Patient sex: F
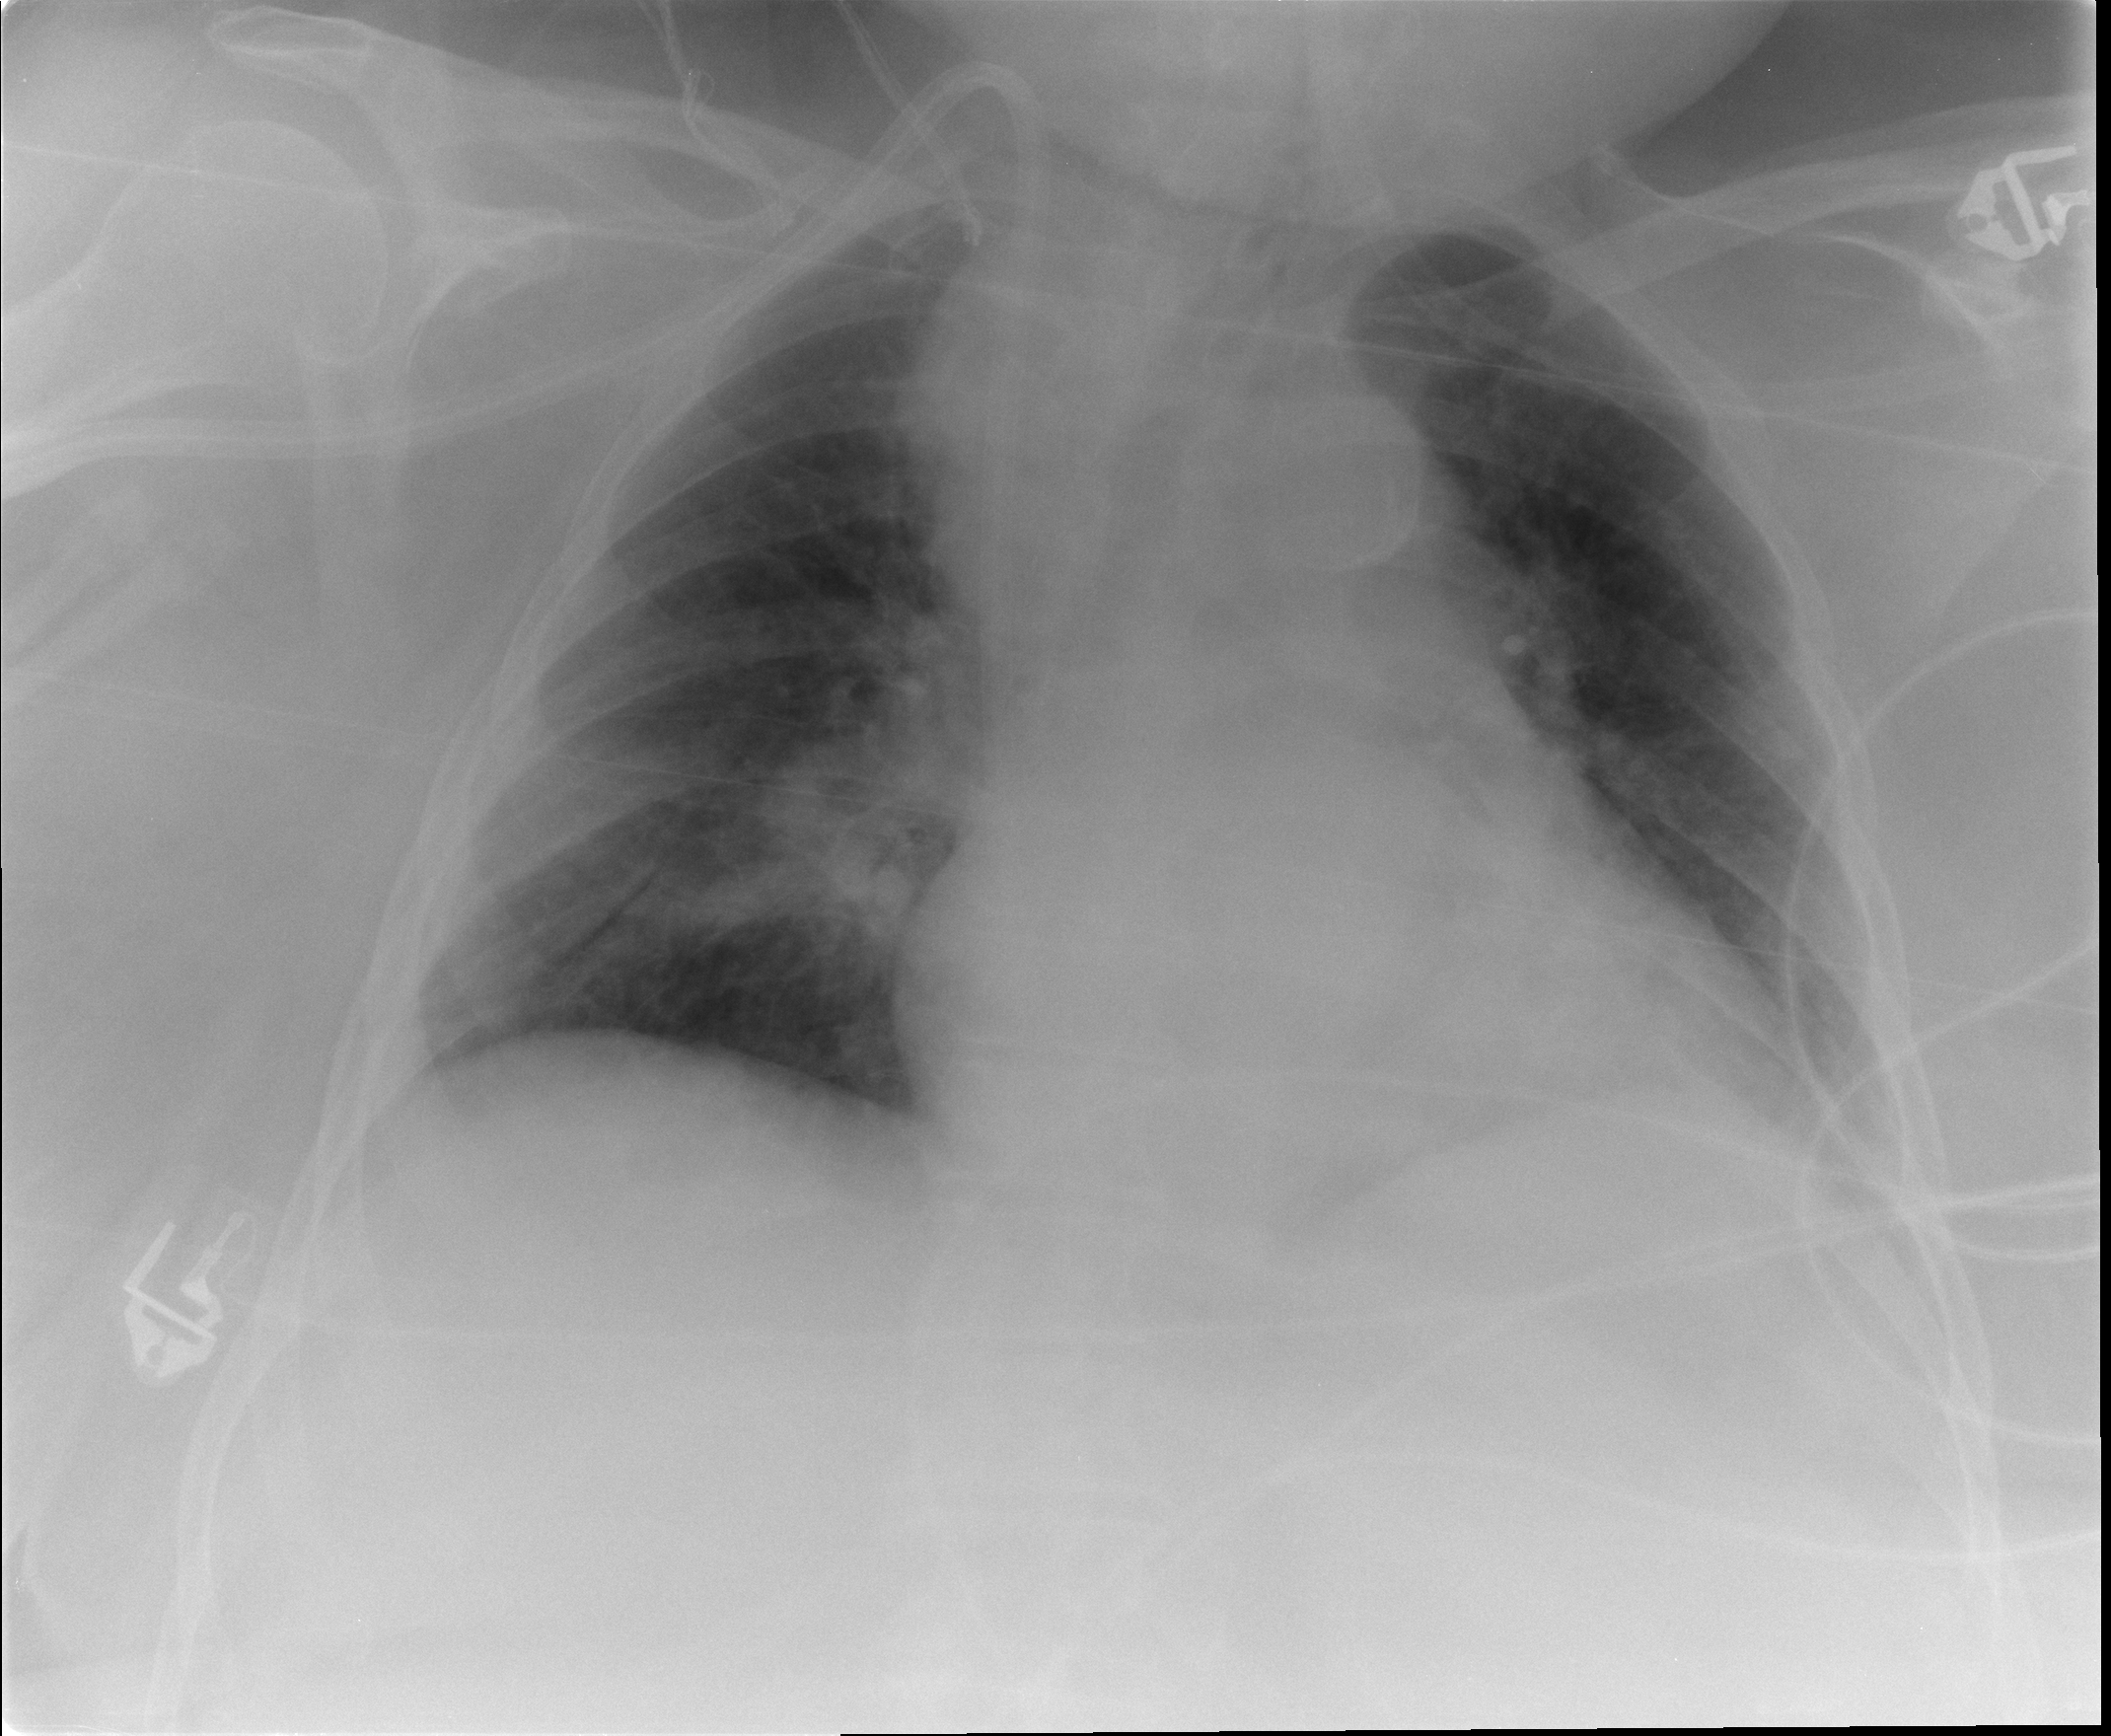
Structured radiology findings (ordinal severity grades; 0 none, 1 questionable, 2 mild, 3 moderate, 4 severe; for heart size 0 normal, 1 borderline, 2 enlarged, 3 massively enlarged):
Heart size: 2
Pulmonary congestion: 2
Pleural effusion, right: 0
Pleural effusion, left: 0
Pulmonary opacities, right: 3
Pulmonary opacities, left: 0
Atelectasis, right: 2
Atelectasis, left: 0